Question: I want to remove the space above hr tag.now I get some unwanted space.I want to remove it.I want to start hr line where I marked in green.Please see my above edited question.This is my whole body section.

Css
'''
hr {
margin: 0;
width: 1px;
height: 660px;
border: 0;
background: #fff;
float: left;
}
.sidemenu {
float: left;
margin-top: 150px;
width: 100%;
}
.content {
position:relative;
}
.side{
width: 24%;
float: left;
display: inline-block;
}
'''
html
'''
<div class="outer">
<div class="log">
<h1>Profile</h1>
<form method="post" class="lout" > <button class="logout" name="logout" >Logout</button></form>
</div> <!--End of log div -->
<div class="rest">
<div class="side">
<div class="sidemenu">
<div class="1 menu">
<a href="admin_dashboard.php" class="astext">Profile</a>
</div> <!--End of menu1 -->
<div class="2 menu">
<a href="clients.php" class="astext">Clients</a>
</div> <!--End of menu 2-->
<div class="3 menu">
<a href="employees.php" class="astext">Employees</a>
</div> <!--End of menu 3-->
<div class="menu 4">
<a href="admin_file_view.php" class="astext">Documents</a>
</div> <!--End of menu 4-->
</div> <!--End of side menu -->
</div> <!--End of side div -->
<hr>
<!-- <div class="heading" >
<h1>Profile</h1>
</div> End of heading div -->
<div class="content">
</div>
</div> <!--End of content -->
</div> <!--End of rest div -->
</div> <!--End of outer div-->
'''
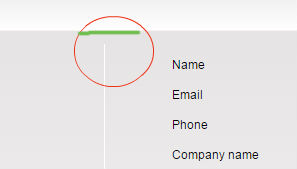
Answer: Remove property 'margin-top' i.e. 'margin-top: 150px;'
from your class sidemenu :
Use the class mentioned below :
'''
.sidemenu {
float: left;
width: 100%;
}
'''
To align content to center, add below CSS class to 'outer'
'''
.outer{
margin-left:50%;
width:100%;
}
'''
And you will see the desired output.